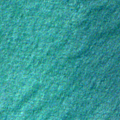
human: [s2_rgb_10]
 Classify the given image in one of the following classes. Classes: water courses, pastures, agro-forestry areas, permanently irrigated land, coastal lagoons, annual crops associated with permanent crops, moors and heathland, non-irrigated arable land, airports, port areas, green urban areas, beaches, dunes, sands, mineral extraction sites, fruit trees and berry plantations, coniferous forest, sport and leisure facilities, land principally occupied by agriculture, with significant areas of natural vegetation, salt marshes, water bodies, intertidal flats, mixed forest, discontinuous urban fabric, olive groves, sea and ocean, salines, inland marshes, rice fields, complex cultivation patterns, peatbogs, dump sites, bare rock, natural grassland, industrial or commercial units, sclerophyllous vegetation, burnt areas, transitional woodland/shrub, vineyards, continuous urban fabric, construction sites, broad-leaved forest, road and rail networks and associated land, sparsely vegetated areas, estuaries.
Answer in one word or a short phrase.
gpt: sea and ocean